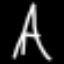
Label: The Eiffel Tower